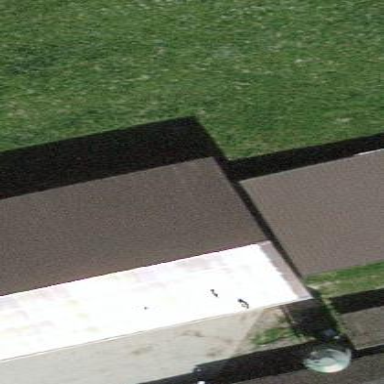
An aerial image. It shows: Shed.